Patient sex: F
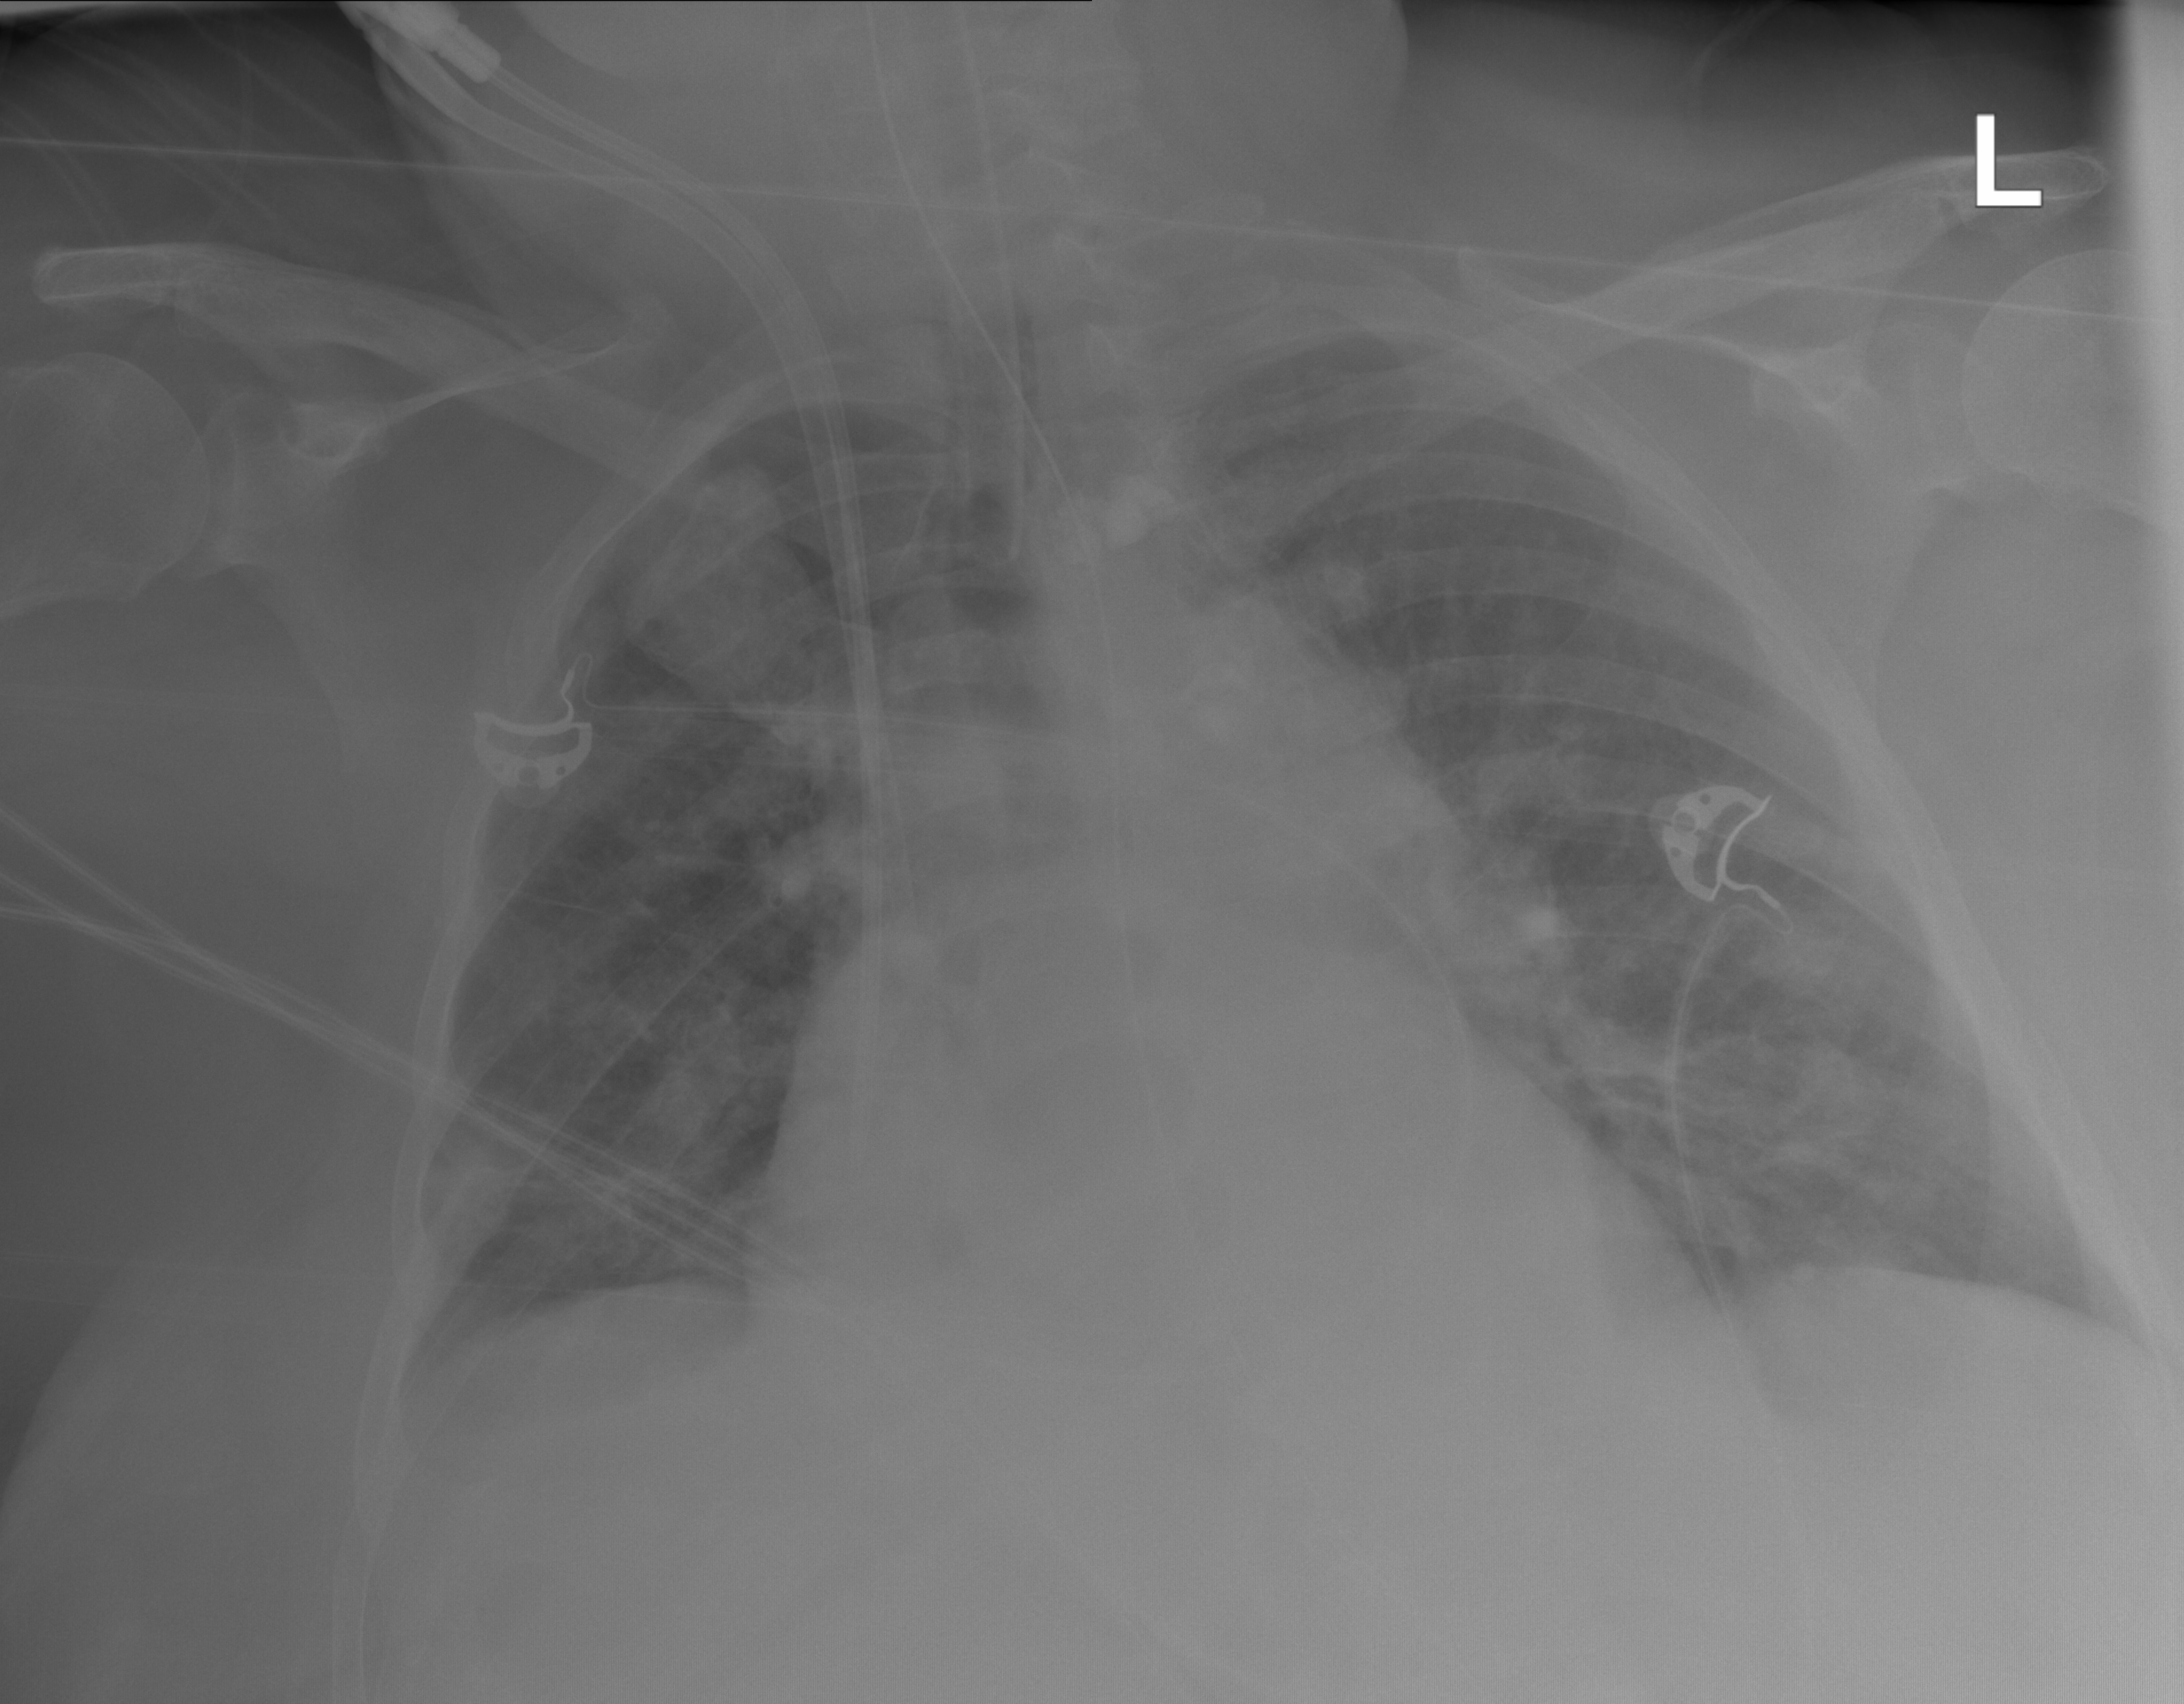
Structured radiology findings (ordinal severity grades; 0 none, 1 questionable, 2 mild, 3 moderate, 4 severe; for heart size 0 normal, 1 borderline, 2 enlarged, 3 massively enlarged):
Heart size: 2
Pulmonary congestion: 0
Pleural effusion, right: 0
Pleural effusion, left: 0
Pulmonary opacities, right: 2
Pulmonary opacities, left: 2
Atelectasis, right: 2
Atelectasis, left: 2